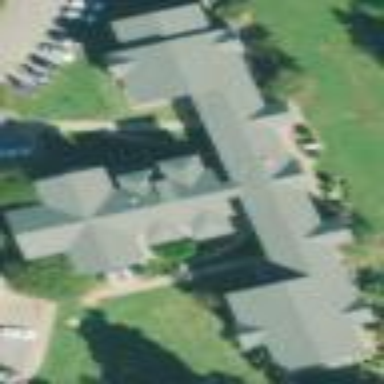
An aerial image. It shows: Dormitory building.